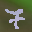
Label: 7